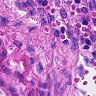
Metastatic tissue present: no